高三 · 计数
某校一个课外学习小组为研究某作物种子的发芽率 $\mathrm{y}$ 和温度 $\mathrm{x}$ (单位: ${ }^{\circ} \mathrm{C}$ ) 的关系, 在 20 个不同的温度条件下进行种子发芽实验, 由实验数据 $\left(x_{i} y_{i}\right)(i=1,2, \cdots, 20)$ 得到下面的散点图:

由此散点图, 在 $10^{\circ} \mathrm{C}$ 至 $40^{\circ} \mathrm{C}$ 之间, 下面四个回归方程类型中最适宜作为发芽率 $\mathrm{y}$ 和温度 $\mathrm{x}$ 的回归方程类型的是 ( )
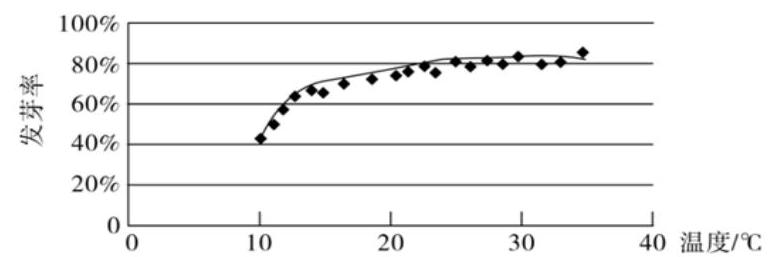
A. $y=a+b x$
B. $y=a+b x^{2}$
C. $y=a+b \mathrm{e}^{x}$
D. $y=a+b \ln x$
答案: D
解析: 由散点图分布可知, 散点图分布在一个对数函数的图象附近,因此，最适合作为发芽率 $y$ 和温度 $x$ 的回归方程类型的是 $y=a+b \ln x$.故答案为: D.